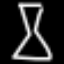
Label: hourglass